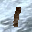
Label: 1